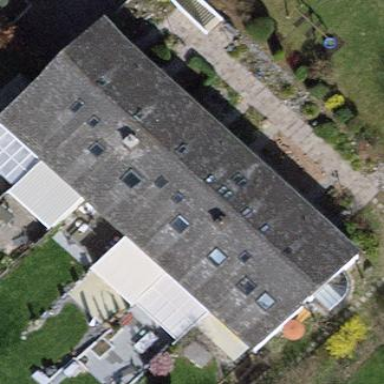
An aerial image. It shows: Building with tiled roof.